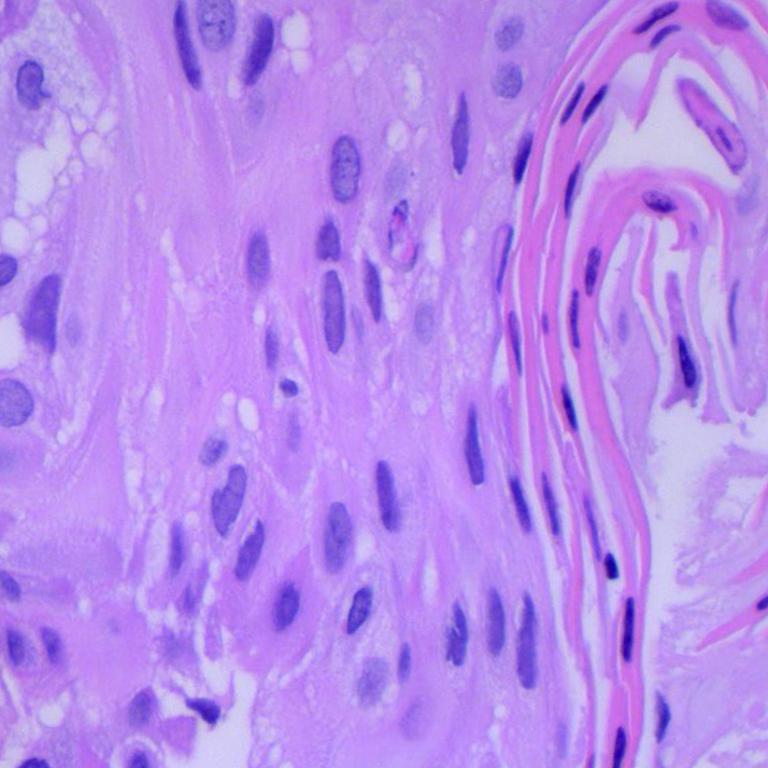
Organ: lung
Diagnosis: squamous carcinomas